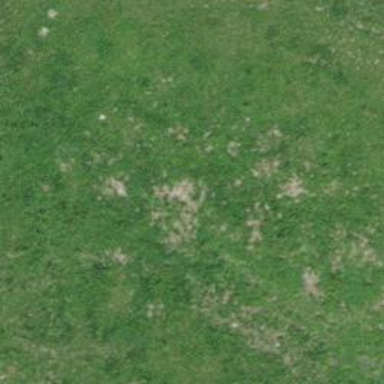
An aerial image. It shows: Path covered in grass.